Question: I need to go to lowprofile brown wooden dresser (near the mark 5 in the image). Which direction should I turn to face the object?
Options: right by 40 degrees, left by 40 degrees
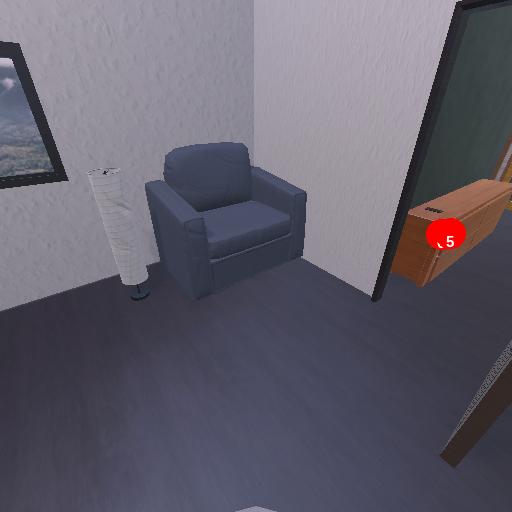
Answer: right by 40 degrees